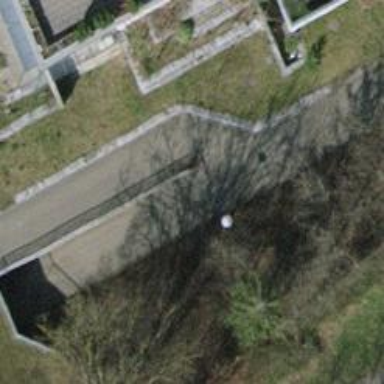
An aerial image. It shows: Paved footway.